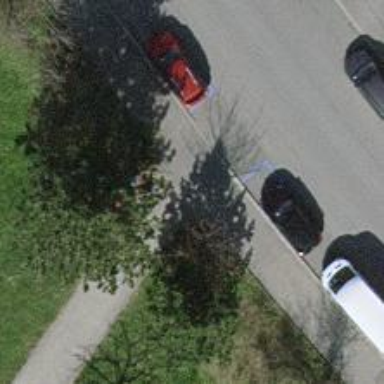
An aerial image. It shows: Asphalt sidewalk along the footway.